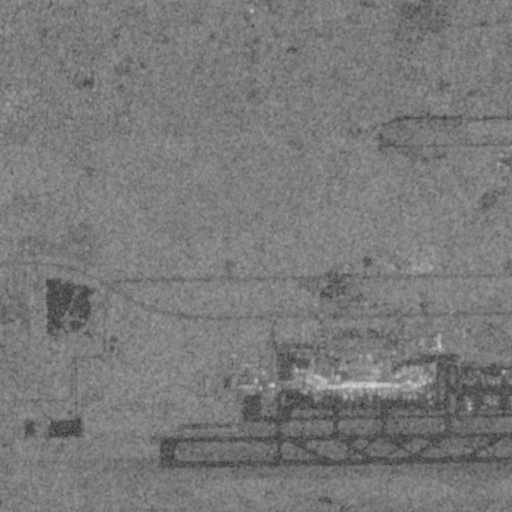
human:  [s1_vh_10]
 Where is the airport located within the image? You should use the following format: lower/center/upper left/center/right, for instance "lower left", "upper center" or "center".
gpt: The airport is located in the lower of the image.
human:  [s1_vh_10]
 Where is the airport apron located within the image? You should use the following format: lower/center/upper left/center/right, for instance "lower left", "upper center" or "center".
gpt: The airport apron is located in the lower right of the image.
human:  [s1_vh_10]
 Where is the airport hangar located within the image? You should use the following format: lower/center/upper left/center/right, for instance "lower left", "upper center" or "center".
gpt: The airport hangar is located in the lower center of the image.
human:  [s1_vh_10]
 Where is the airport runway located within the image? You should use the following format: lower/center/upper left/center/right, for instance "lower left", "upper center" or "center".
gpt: The airport runway is located in the lower of the image.
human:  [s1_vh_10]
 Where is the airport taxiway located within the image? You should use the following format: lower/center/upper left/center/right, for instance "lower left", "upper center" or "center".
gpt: The airport taxiway is located in the lower of the image.
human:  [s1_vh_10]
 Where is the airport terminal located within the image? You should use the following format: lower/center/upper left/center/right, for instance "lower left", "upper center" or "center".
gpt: The airport terminal is located in the lower right of the image.
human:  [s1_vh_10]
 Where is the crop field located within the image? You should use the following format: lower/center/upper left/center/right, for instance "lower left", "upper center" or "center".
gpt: The crop field is located in the upper of the image.
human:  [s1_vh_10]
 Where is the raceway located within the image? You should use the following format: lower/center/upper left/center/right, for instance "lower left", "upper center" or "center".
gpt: The raceway is located in the center right of the image.
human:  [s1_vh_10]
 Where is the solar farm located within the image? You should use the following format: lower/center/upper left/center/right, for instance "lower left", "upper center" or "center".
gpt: The solar farm is located in the center left of the image.
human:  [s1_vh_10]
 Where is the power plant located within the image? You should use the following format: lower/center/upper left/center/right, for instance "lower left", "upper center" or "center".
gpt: There is no power plant in the image.

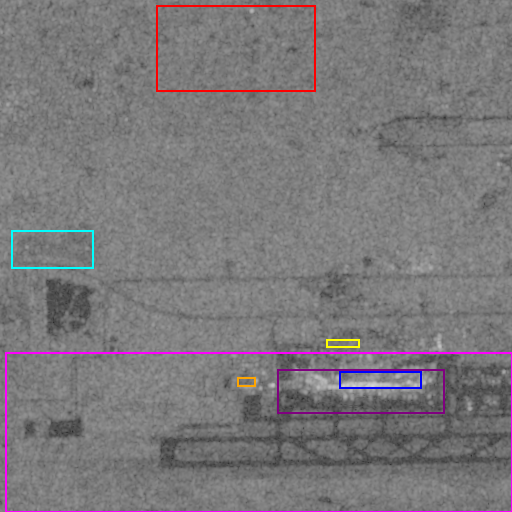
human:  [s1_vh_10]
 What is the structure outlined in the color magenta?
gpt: The structure outlined in magenta is an airport.
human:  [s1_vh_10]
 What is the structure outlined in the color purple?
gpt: The structure outlined in purple is an airport apron.
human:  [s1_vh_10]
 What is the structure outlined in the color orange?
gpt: The structure outlined in orange is an airport hangar.
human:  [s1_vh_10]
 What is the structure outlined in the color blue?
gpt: The structure outlined in blue is an airport terminal.
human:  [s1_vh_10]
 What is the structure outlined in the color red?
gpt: The structure outlined in red is a crop field.
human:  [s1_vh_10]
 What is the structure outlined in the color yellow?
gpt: The structure outlined in yellow is a parking lot.
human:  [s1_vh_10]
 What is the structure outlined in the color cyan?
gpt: The structure outlined in cyan is a solar farm.
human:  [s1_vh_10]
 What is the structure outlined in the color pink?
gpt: There is no pink outline.